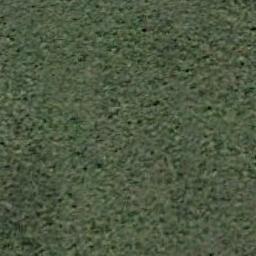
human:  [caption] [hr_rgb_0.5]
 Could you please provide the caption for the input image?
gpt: This meadow has evenly distributed dense grasses .

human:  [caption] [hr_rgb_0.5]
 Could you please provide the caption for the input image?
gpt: There is a row of lush trees on the grass .

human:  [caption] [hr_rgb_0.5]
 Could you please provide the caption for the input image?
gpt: A large lush green meadow covered with green grass .

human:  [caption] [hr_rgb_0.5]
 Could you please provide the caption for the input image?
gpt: The meadow is dense but uneven .

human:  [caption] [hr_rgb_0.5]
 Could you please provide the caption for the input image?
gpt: A dense meadow with many green grass .